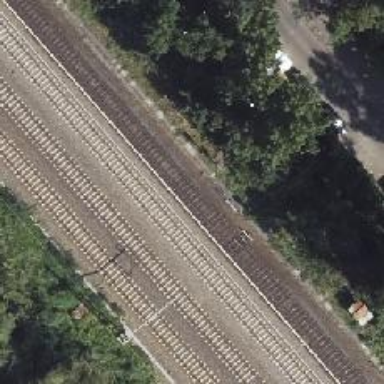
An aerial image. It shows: Railway signal.